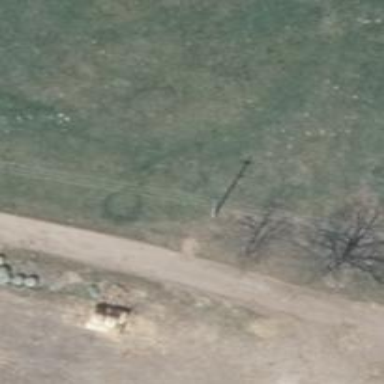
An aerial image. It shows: Minor power line with 3 cables.